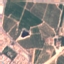
Land use / land cover: PermanentCrop